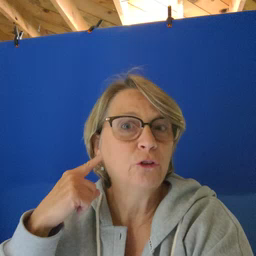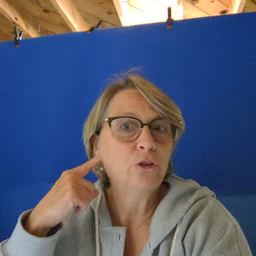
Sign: hear